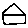
Label: house